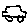
Label: car